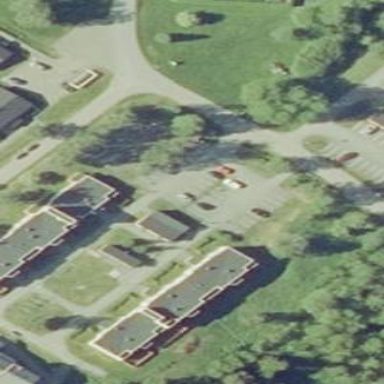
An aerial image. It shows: Parking area with asphalt surface.